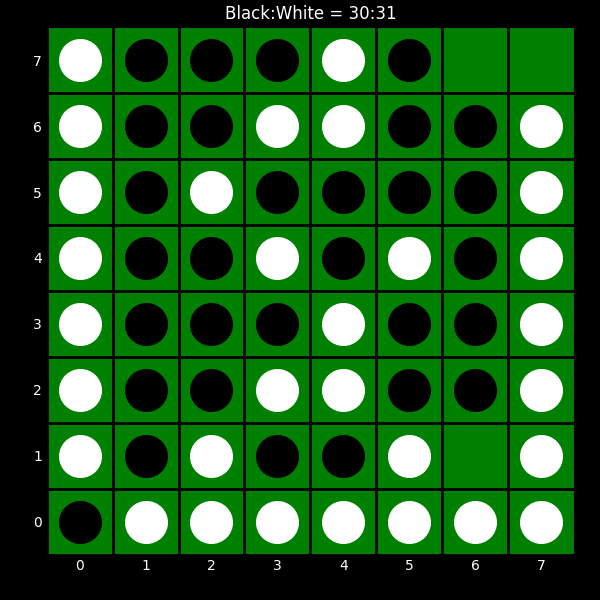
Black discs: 30
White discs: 31